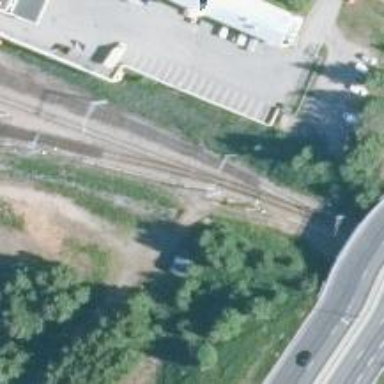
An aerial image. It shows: Railway with continuous electrified contact lines.